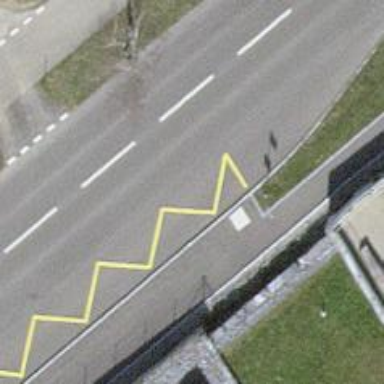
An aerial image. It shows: Bus stop with platform for public transport.